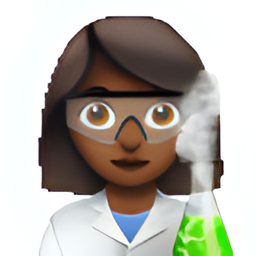
Name: female scientist type 5
Emoji: 👩🏾‍🔬
Group: People & Body
Sub-group: person-role